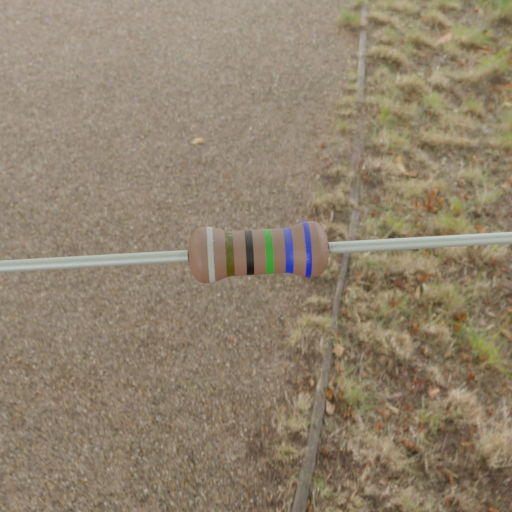
Resistor colour bands (in order): silver, brown, black, green, blue, blue